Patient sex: F
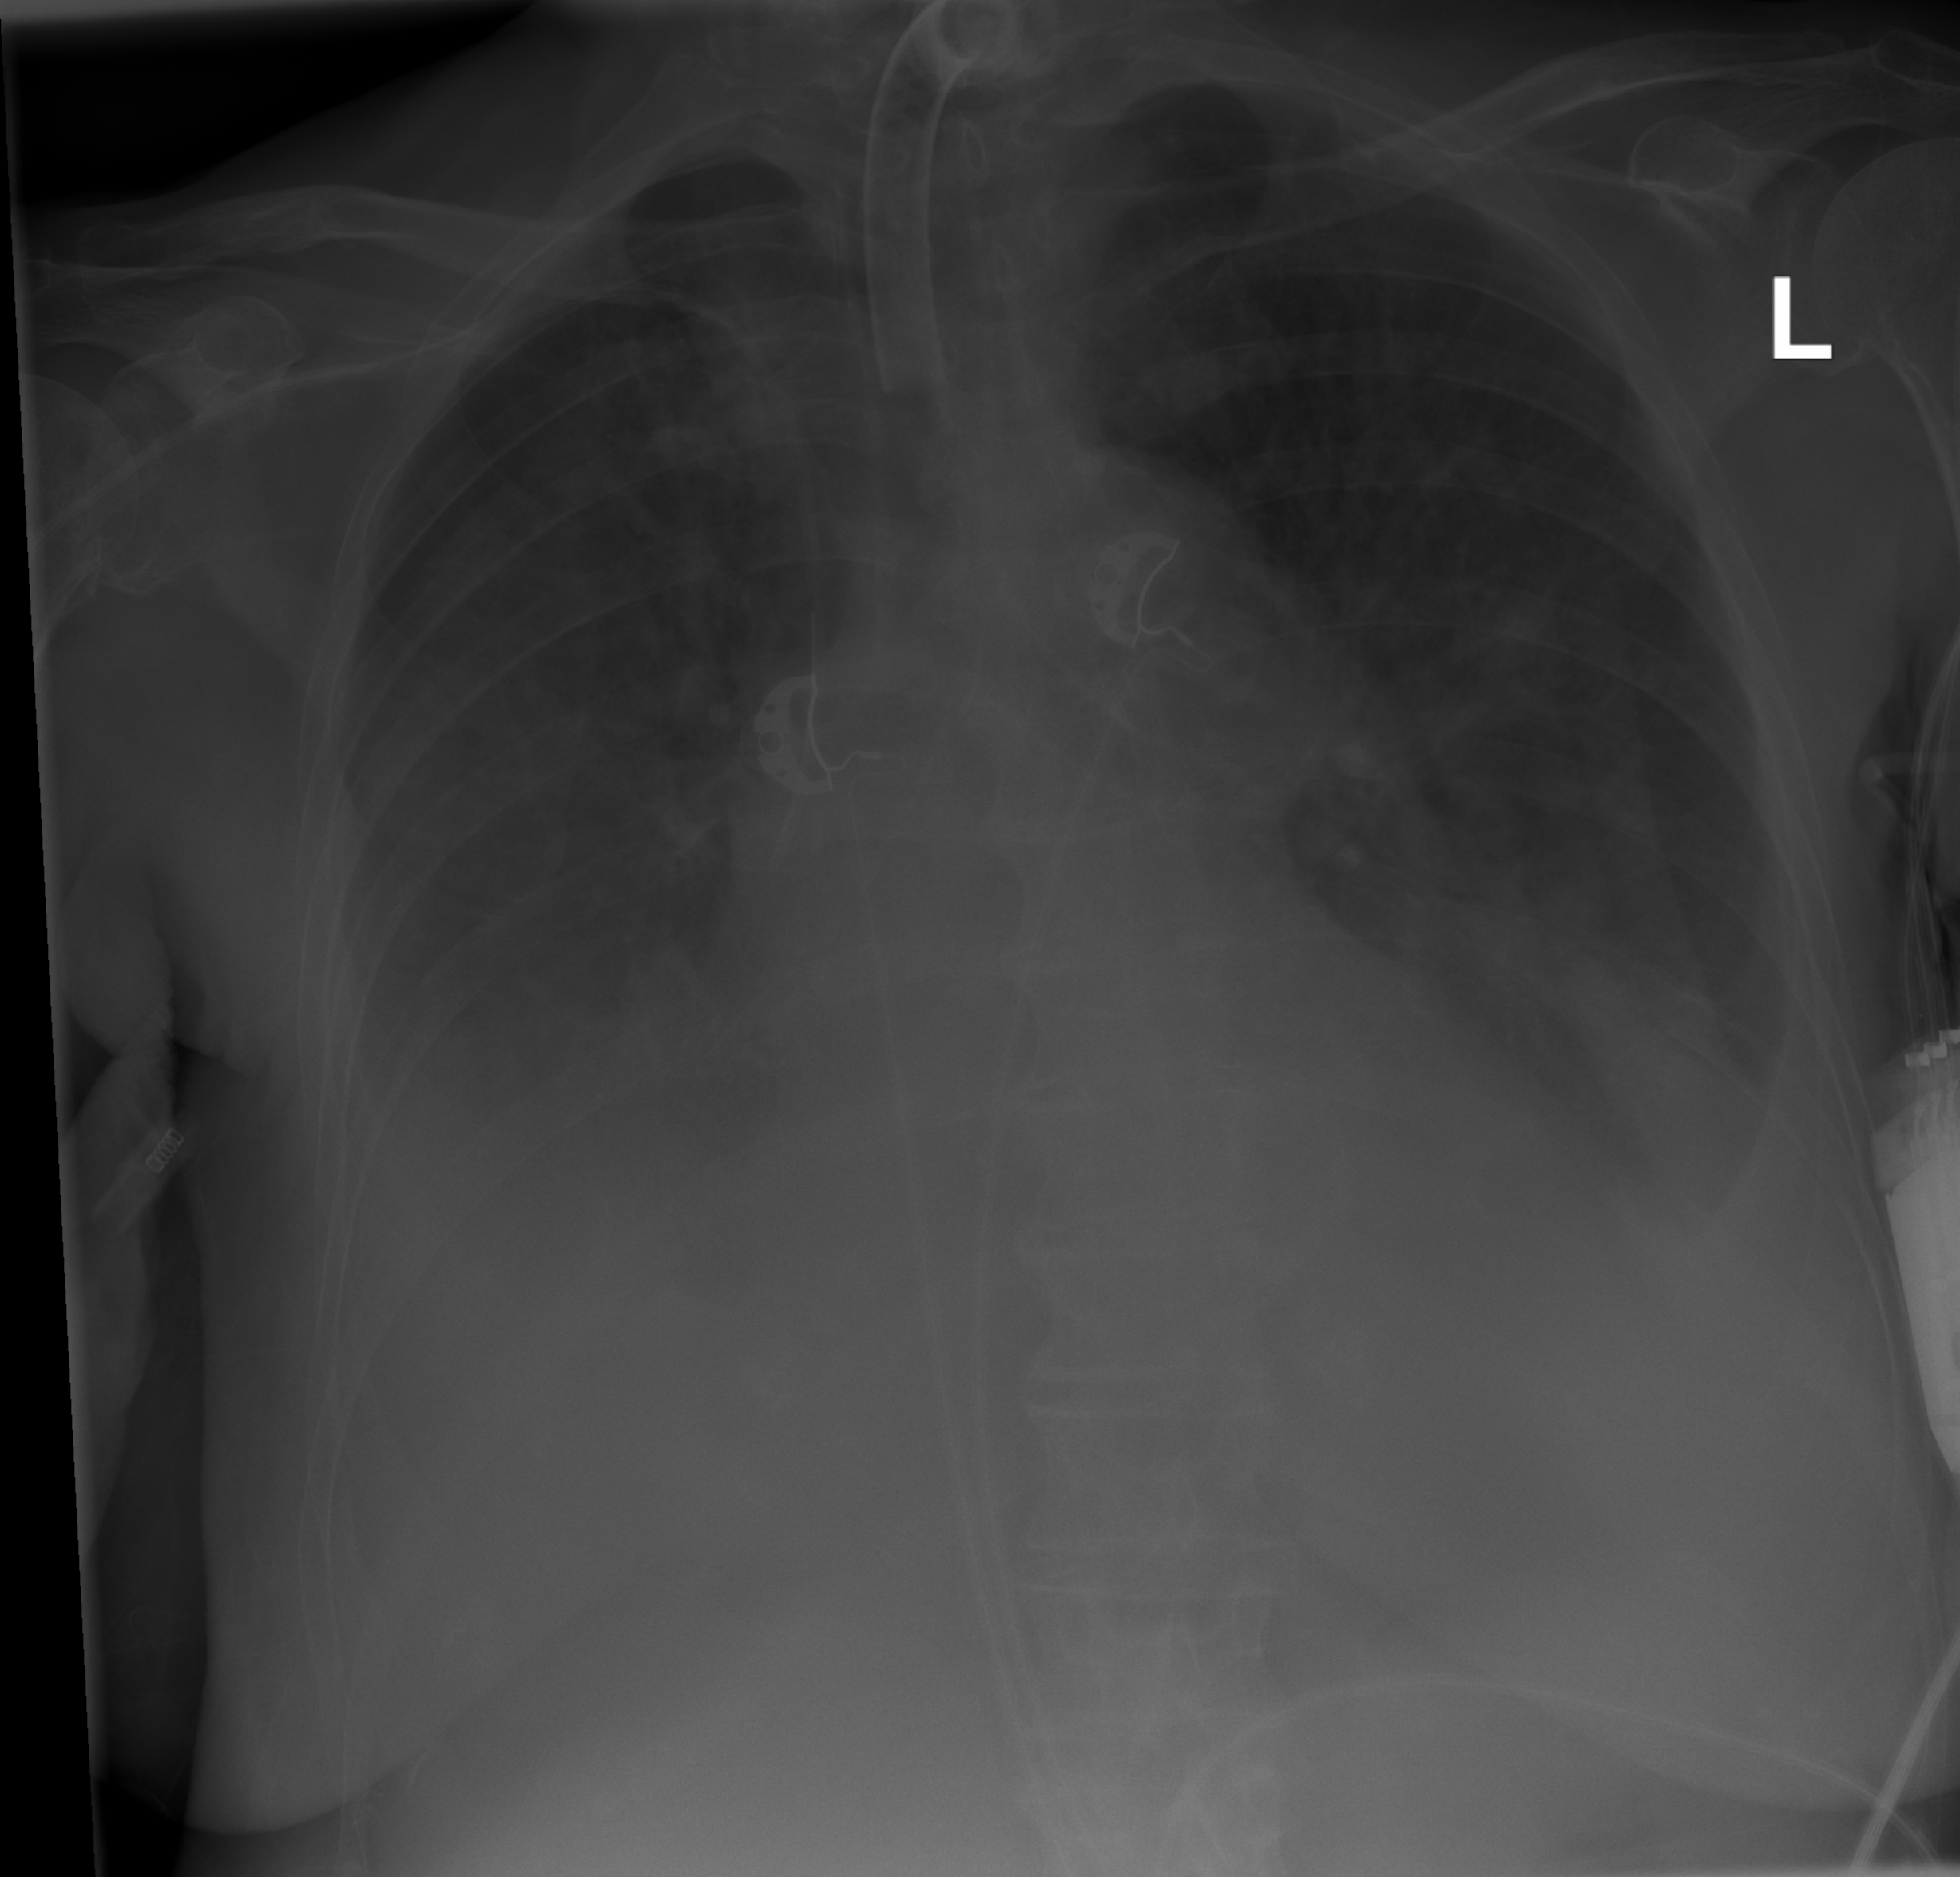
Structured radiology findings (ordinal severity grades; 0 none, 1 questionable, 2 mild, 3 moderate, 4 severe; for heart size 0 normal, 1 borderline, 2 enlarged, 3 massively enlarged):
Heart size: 2
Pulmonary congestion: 2
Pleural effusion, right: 3
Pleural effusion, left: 2
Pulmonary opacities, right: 0
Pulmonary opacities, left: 0
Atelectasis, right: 2
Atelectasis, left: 2